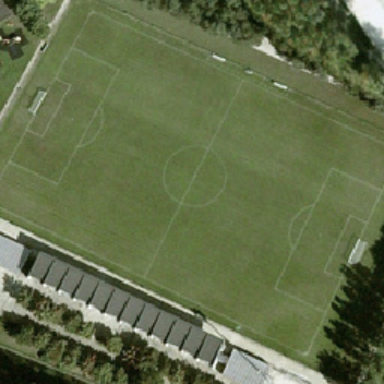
The soccer field is green grass around the tree .